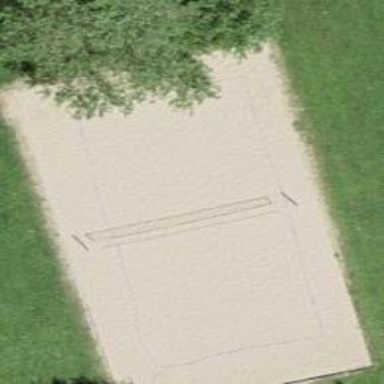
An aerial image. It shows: Sandy pitch designated for beach volleyball.